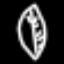
Label: leaf